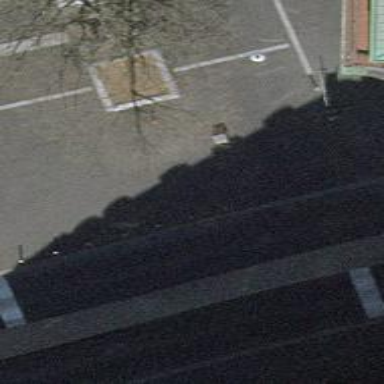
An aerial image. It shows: Bollard barrier.